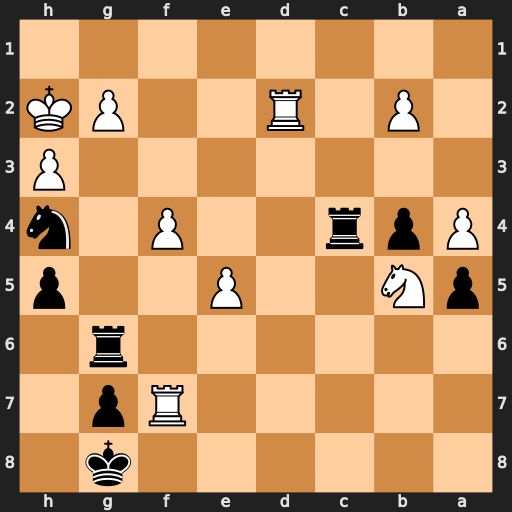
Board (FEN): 6k1/5Rp1/6r1/pN2P2p/Ppr2P1n/7P/1P1R2PK/8
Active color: b
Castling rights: -
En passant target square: -
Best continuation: Kxf7 Nd6+ Rxd6